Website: apple
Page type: billing-address
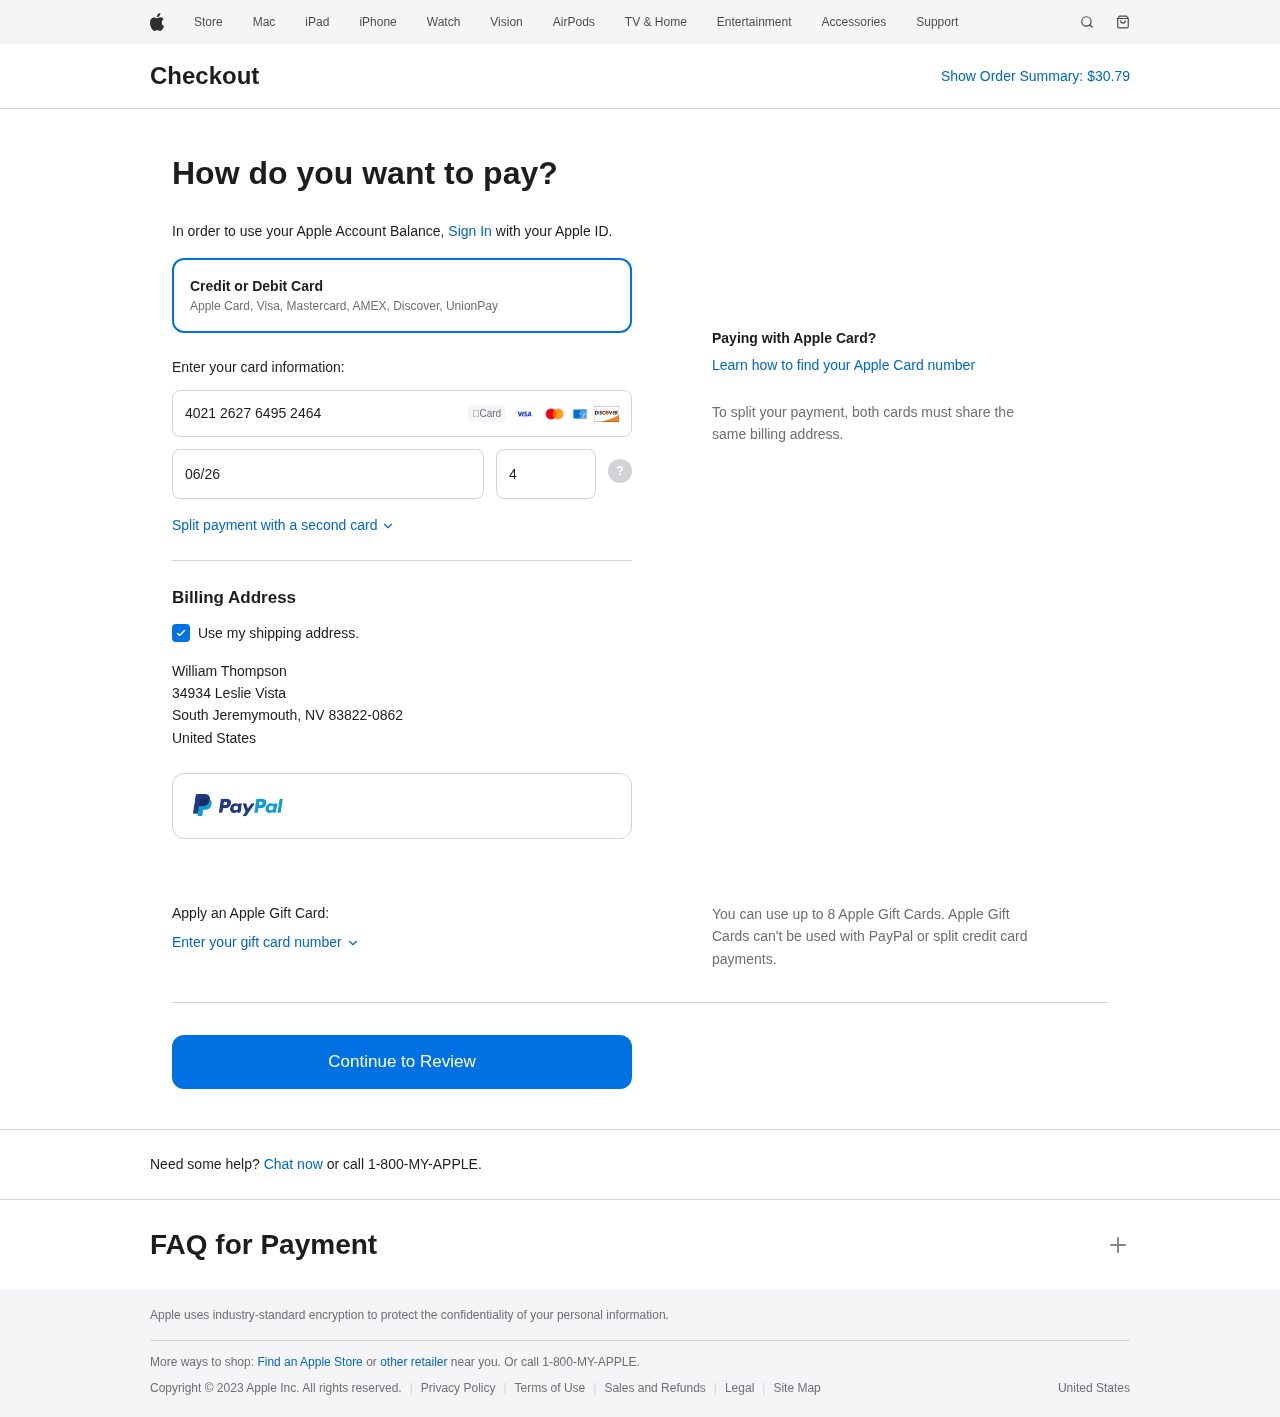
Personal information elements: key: PII_CARD_CVV
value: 484
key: PII_CARD_EXPIRY
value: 06/26
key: PII_CARD_NUMBER
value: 4021 2627 6495 2464
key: PII_CITY
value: South Jeremymouth
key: PII_COUNTRY
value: United States
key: PII_FULLNAME
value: William Thompson
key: PII_POSTCODE_FULL
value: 83822-0862
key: PII_STATE_ABBR
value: NV
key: PII_STREET
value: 34934 Leslie Vista
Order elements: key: ORDER_TOTAL
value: $30.79